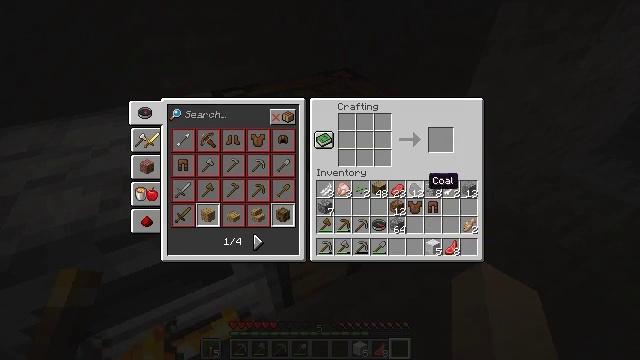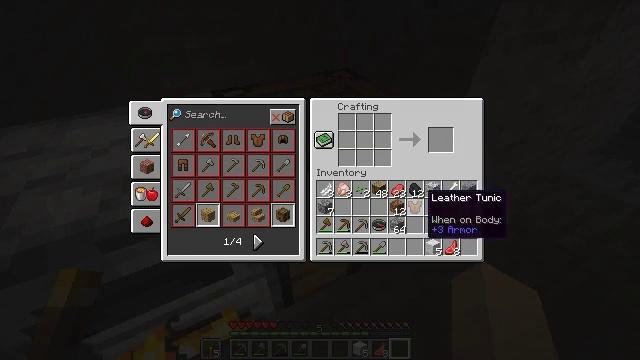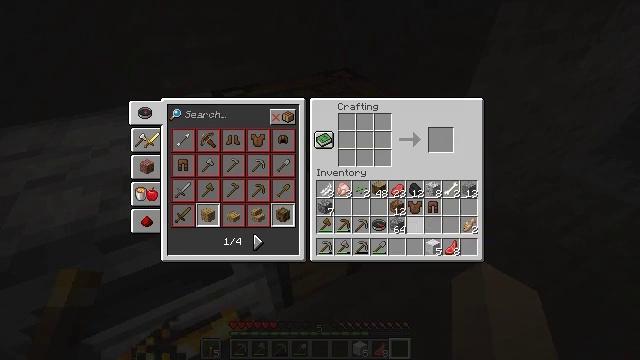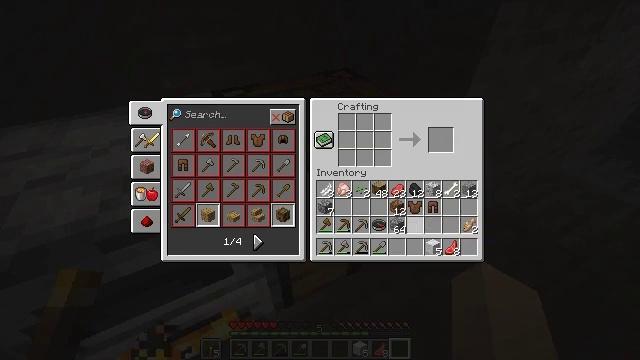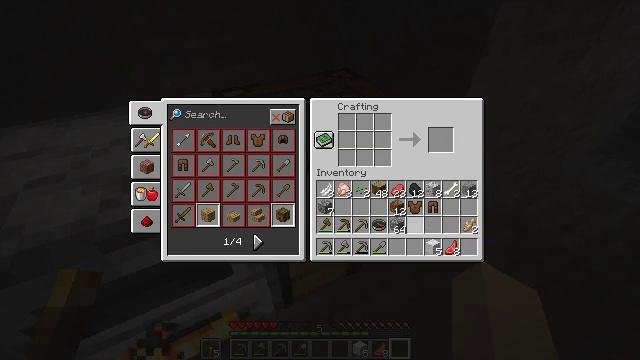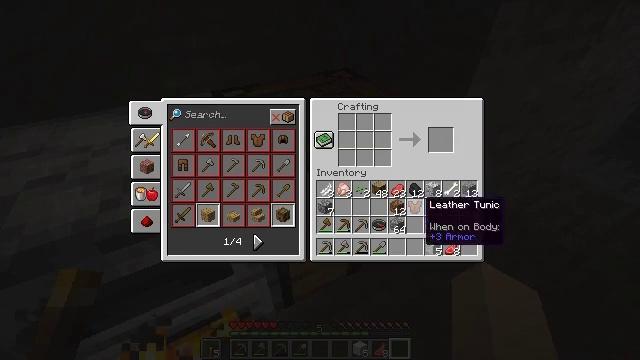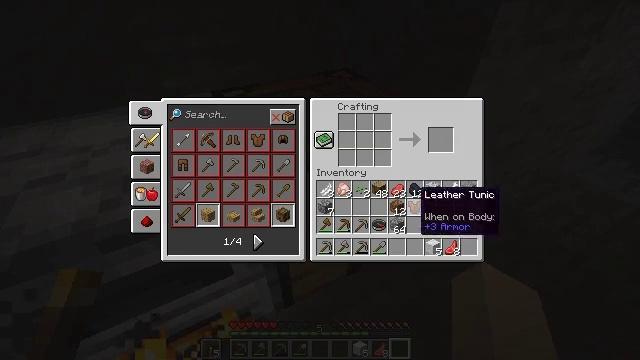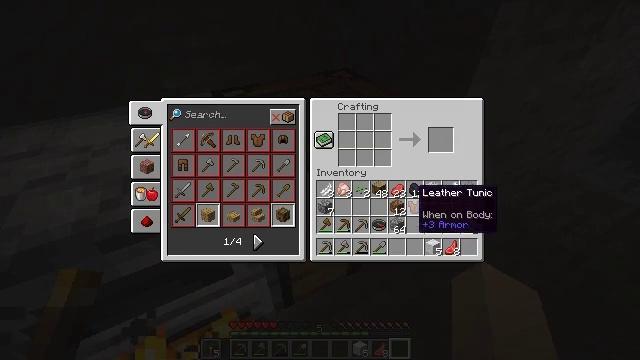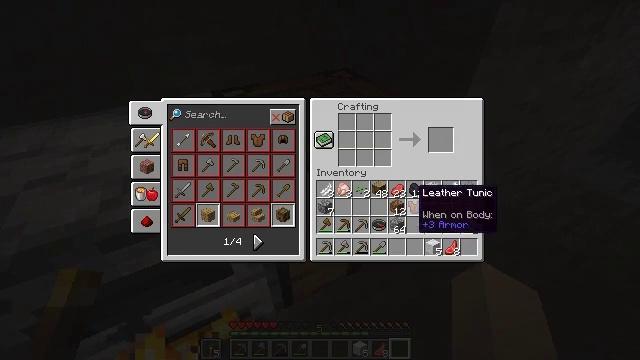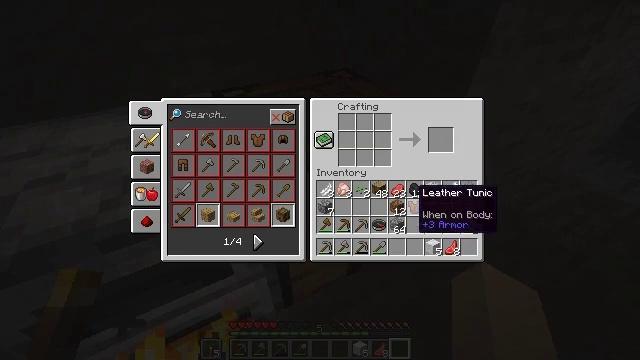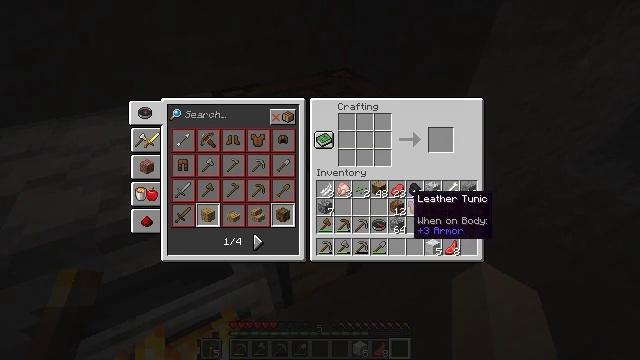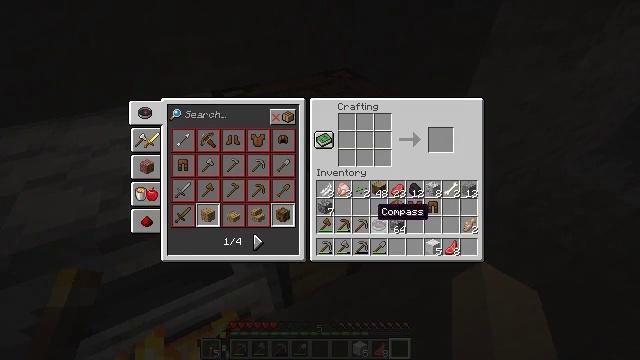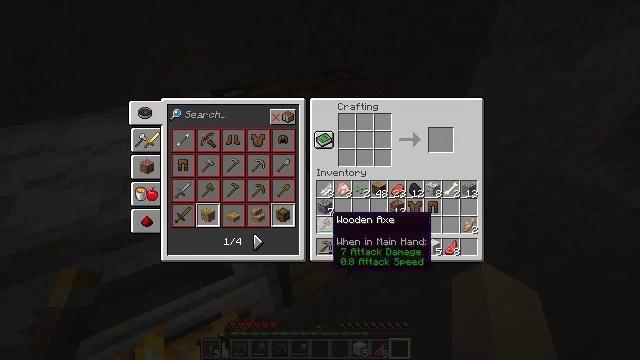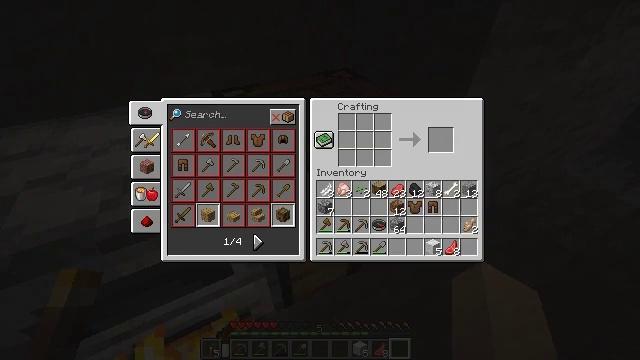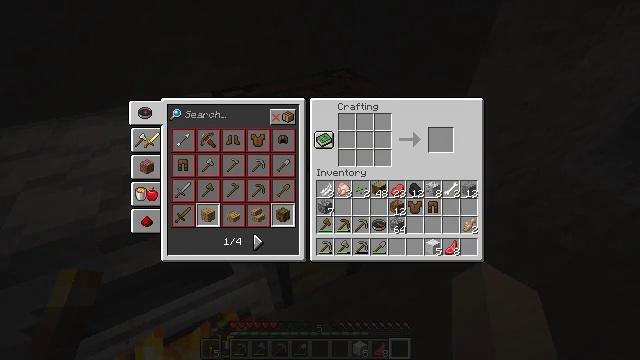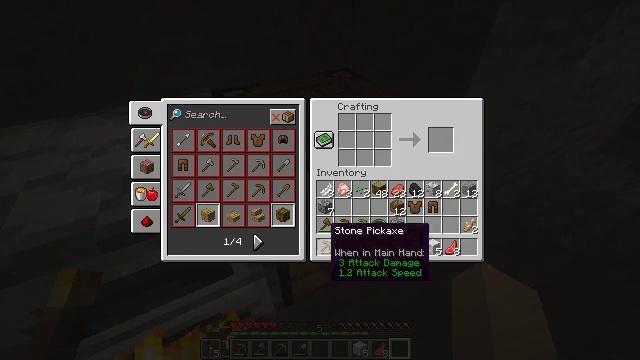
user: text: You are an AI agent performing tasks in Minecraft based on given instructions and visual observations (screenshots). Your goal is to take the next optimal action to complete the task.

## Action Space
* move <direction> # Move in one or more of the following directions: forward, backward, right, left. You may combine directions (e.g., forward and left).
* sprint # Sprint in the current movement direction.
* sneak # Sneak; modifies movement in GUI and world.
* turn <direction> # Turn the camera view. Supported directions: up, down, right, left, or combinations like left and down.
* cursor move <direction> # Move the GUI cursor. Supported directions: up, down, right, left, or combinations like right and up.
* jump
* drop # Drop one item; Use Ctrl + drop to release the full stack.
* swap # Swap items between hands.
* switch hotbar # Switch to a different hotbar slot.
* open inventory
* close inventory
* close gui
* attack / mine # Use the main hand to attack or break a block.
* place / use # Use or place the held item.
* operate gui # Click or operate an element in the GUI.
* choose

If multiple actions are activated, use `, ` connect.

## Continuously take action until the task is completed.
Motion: motion action
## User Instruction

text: Left click to collect the wall torch.
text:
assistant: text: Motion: cursor move down
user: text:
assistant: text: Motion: cursor move down
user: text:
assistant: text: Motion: no_op
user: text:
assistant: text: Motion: no_op
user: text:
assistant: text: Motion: cursor move up
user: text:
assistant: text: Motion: cursor move up
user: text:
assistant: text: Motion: no_op
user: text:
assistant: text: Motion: no_op
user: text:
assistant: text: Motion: no_op
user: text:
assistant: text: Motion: no_op
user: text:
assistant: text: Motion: cursor move left and down
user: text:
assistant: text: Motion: cursor move left and down
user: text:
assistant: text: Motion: cursor move left
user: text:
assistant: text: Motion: no_op
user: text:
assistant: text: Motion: cursor move right
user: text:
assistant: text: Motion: cursor move right and down
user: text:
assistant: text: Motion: cursor move right
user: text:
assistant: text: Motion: no_op
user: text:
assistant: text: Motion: close gui
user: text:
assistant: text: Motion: no_op
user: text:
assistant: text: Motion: turn right
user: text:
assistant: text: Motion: turn right and down
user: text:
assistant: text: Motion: turn right and down
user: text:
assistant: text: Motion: turn right and up
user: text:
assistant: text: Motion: turn right
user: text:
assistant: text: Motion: no_op
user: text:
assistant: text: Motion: open inventory
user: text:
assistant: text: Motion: no_op
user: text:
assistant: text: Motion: no_op
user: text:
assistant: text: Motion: no_op